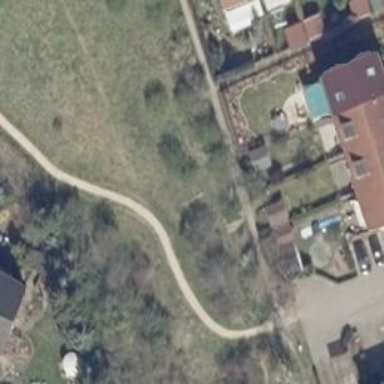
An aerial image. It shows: Compacted footway.